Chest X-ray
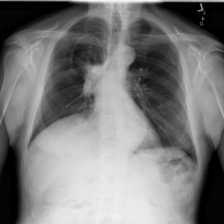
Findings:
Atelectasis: negative
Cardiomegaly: negative
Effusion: negative
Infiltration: negative
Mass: negative
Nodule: negative
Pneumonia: negative
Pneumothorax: negative
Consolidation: negative
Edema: negative
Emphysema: negative
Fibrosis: negative
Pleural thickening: negative
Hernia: negative